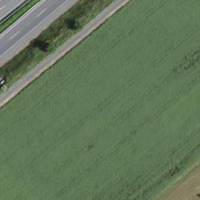
EUNIS habitat code: 57
Species observed at this site:
Orchis militaris